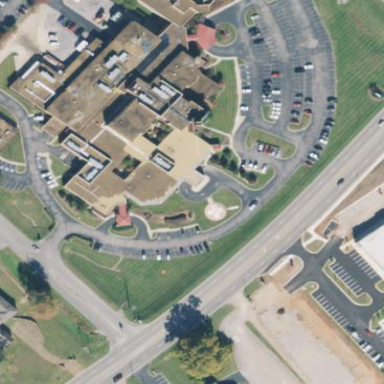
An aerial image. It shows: Hospital building.